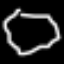
Label: octagon